Question:
example:I want delete friendsmap.
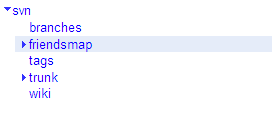
Answer: Use svn to checkout the entire source tree, then 'svn rm' to remove the directory from the working set, then commit.
Better yet, you can use 'svn rm URL -m "Deleting that folder 'friendsmap' I don't like"' and provide the url of that folder, if you want to do it quicker. (from svn rm help: "Each item specified by a URL is deleted from the repository via an immediate commit.")